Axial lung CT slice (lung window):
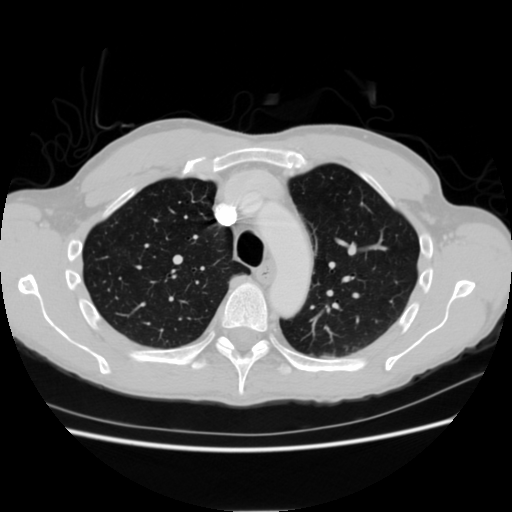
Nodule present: no